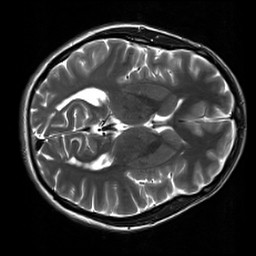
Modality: T2w
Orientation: axial
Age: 22
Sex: male
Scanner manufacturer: siemens
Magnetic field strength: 3 T
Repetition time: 7 s
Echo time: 0.09 s